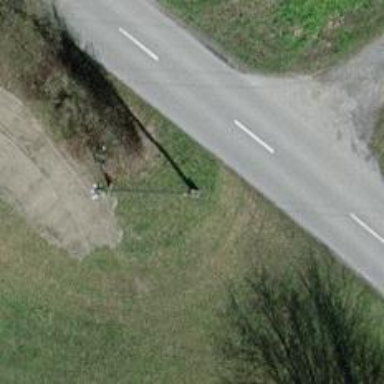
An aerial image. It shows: Minor power line.